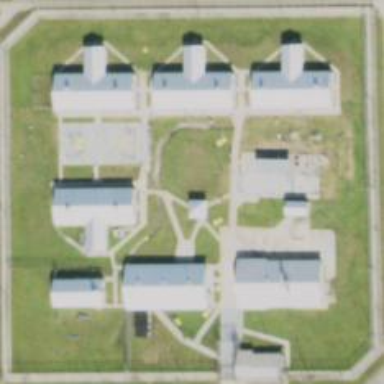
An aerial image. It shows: Prison.